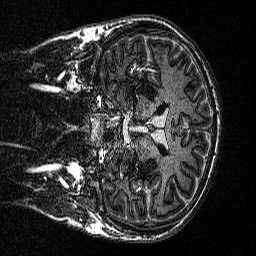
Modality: MP2RAGE
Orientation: coronal
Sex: male
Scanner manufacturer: siemens
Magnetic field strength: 3 T
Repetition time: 5 s
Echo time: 0.00292 s